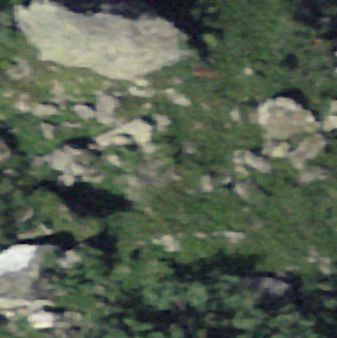
Label: bouldering_area